Question: I have what appears to be a simple issue. I have some labels that I'd like to align to the left but when I resize, they start to drift towards the middle. This is going to throw off the alignment of other components I plan on adding. What do I do to keep them to the left?

It's short, easy code, not sure what my problem is here:
'''
package com.protocase.notes.views;
import com.protocase.notes.model.Note;
import com.protocase.notes.model.User;
import java.awt.Component;
import java.util.Date;
import javax.swing.BoxLayout;
import javax.swing.JFrame;
import javax.swing.JLabel;
import javax.swing.JPanel;
import javax.swing.JScrollPane;
import javax.swing.JTextArea;
import javax.swing.border.BevelBorder;
/**
* @author dah01
*/
public class NotesPanel extends JPanel{
public NotesPanel(Note note){
this.setLayout(new BoxLayout(this,BoxLayout.Y_AXIS));
JLabel creatorLabel = new JLabel("Note by "+note.getCreator()+ " @ "+note.getDateCreated());
creatorLabel.setAlignmentX(JLabel.LEFT_ALIGNMENT);
creatorLabel.setHorizontalAlignment(JLabel.LEFT);
JTextArea notesContentsArea = new JTextArea(note.getContents());
notesContentsArea.setEditable(false);
JScrollPane scrollPane = new JScrollPane(notesContentsArea);
JLabel editorLabel = new JLabel(" -- Last edited by "+note.getLastEdited() +" at "+note.getDateModified());
editorLabel.setAlignmentX(Component.LEFT_ALIGNMENT);
editorLabel.setHorizontalAlignment(JLabel.LEFT);
this.add(creatorLabel);
this.add(scrollPane);
this.add(editorLabel);
this.setBorder(new BevelBorder(BevelBorder.RAISED));
}
public static void main(String[] args) {
JFrame frame = new JFrame("Notes Panel");
Note note = new Note();
User user = new User();
user.setFirstName("d");
user.setLastName("h");
user.setUserID("dah01");
note.setCreator(user);
note.setLastEdited(user);
note.setDateCreated(new Date());
note.setDateModified(new Date());
note.setContents("A TEST CONTENTS");
NotesPanel np = new NotesPanel(note);
JScrollPane scroll = new JScrollPane(np);
frame.setContentPane(scroll);
np.setVisible(true);
frame.setVisible(true);
frame.pack();
frame.setDefaultCloseOperation(JFrame.EXIT_ON_CLOSE);
}
}
'''
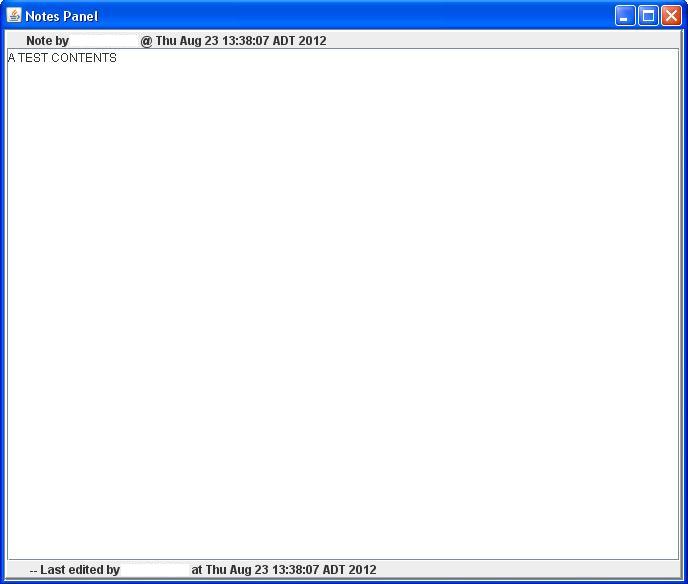
Answer: If you want to align things in your panel, you have to align everything. You forgot to align your 'JScrollPane'. If you add this line to your code, the alignment should be fixed for you:
'''
scrollPane.setAlignmentX(JScrollPane.LEFT_ALIGNMENT);
'''
And what your new constructor would look like:
'''
public NotesPanel(Note note){
this.setLayout(new BoxLayout(this,BoxLayout.Y_AXIS));
JLabel creatorLabel = new JLabel("Note by "+note.getCreator()+ " @ "+note.getDateCreated());
creatorLabel.setAlignmentX(JLabel.LEFT_ALIGNMENT);
creatorLabel.setHorizontalAlignment(JLabel.LEFT);
JTextArea notesContentsArea = new JTextArea(note.getContents());
notesContentsArea.setEditable(false);
JScrollPane scrollPane = new JScrollPane(notesContentsArea);
scrollPane.setAlignmentX(JScrollPane.LEFT_ALIGNMENT);
JLabel editorLabel = new JLabel(" -- Last edited by "+note.getLastEdited() +" at "+note.getDateModified());
editorLabel.setAlignmentX(Component.LEFT_ALIGNMENT);
editorLabel.setHorizontalAlignment(JLabel.LEFT);
this.add(creatorLabel);
this.add(scrollPane);
this.add(editorLabel);
this.setBorder(new BevelBorder(BevelBorder.RAISED));
}
'''